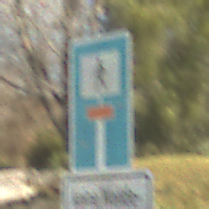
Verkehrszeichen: SackgasseFussgaengerDurchlaessig
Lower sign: HinweisGeaenderteVorfahrtVerkehrsfuehrungVerkehrsregelung3
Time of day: MorningAfternoon
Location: Outdoor (Nature)
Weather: PartlyCloudy
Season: NotSpecified
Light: Natural